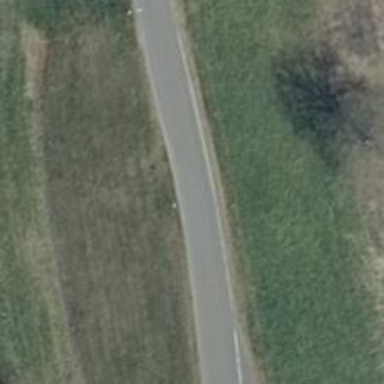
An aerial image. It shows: Unclassified road with asphalt surface passing through embankment or dyke.